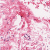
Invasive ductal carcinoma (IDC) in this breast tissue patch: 0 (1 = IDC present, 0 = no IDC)